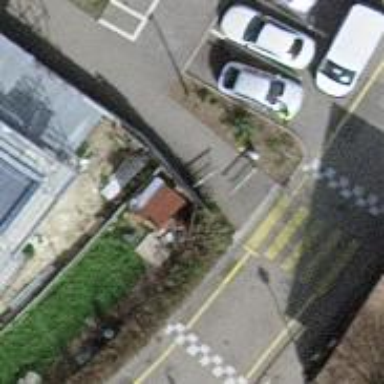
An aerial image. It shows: Cycle barrier.